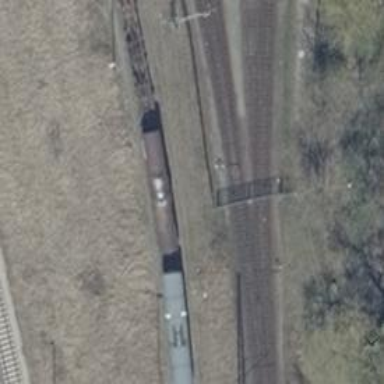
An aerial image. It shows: Railway yard.